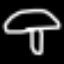
Label: mushroom